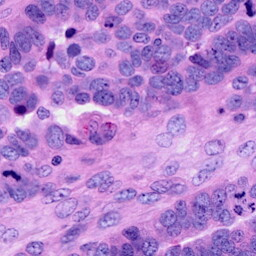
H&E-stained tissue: Ovarian